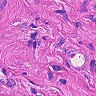
Metastatic tissue present: no